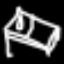
Label: bed